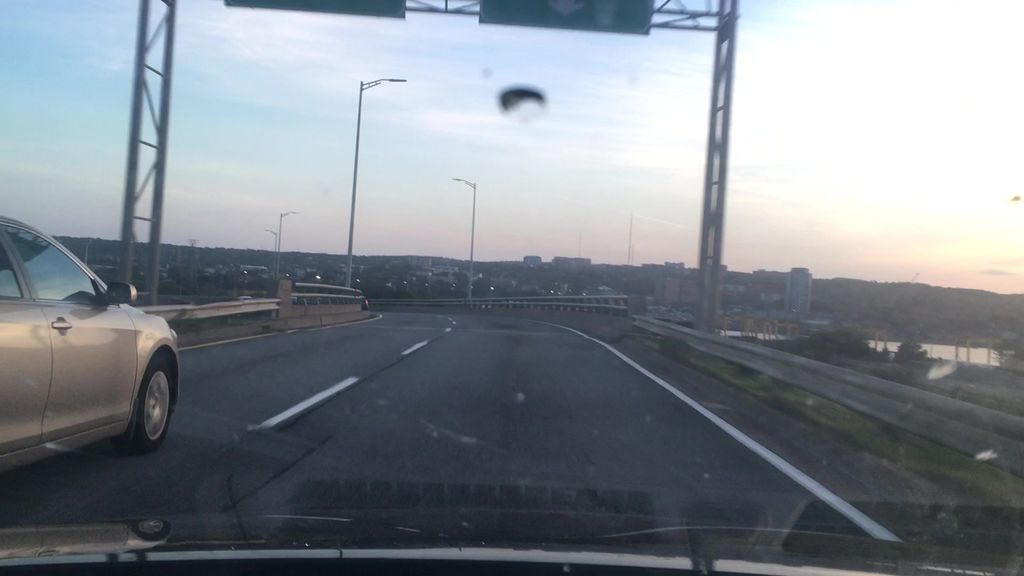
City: halifax